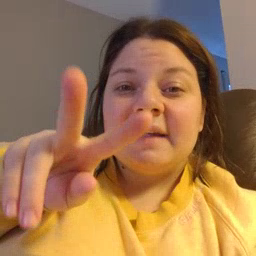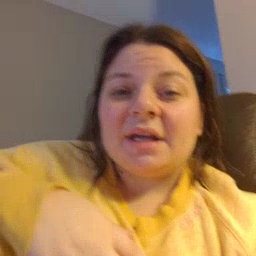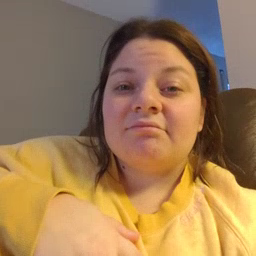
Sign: TV